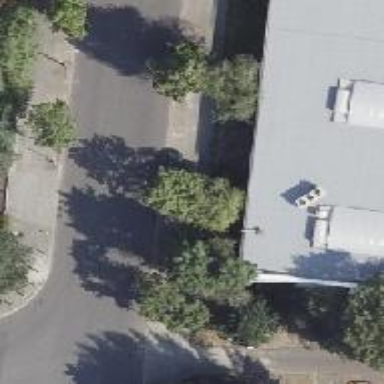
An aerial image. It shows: Broadleaved deciduous tree with parking obstacle.